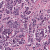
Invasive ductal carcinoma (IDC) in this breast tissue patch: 1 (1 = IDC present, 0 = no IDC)